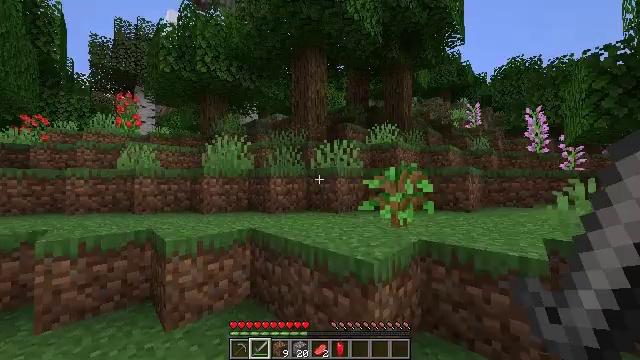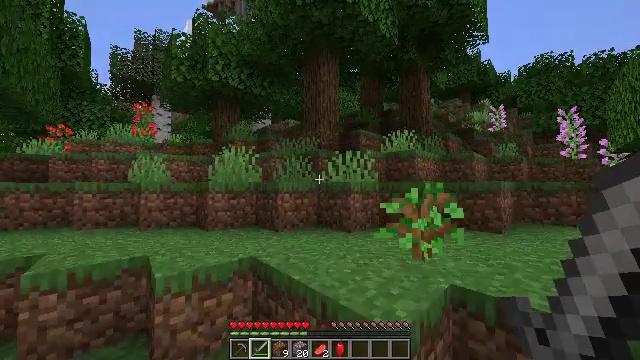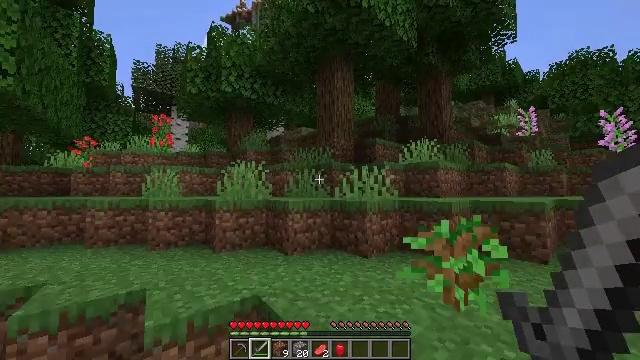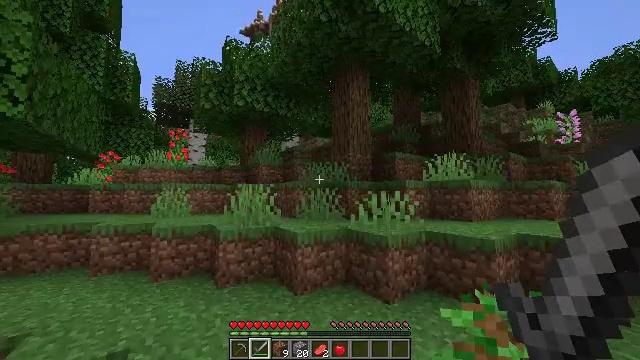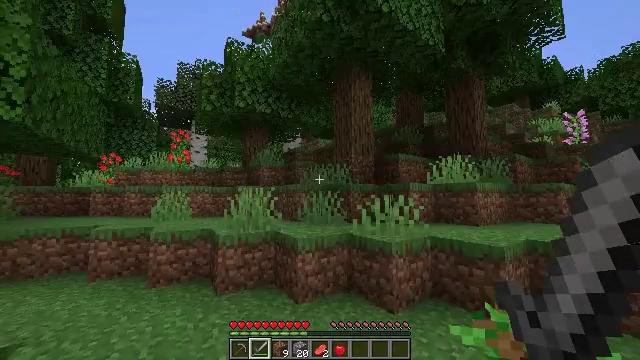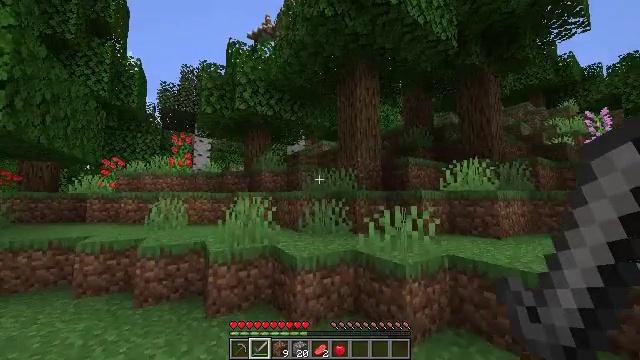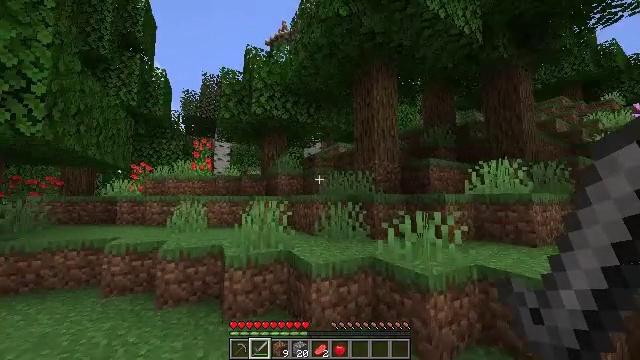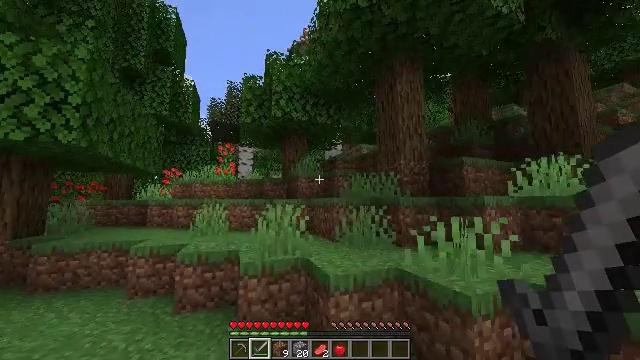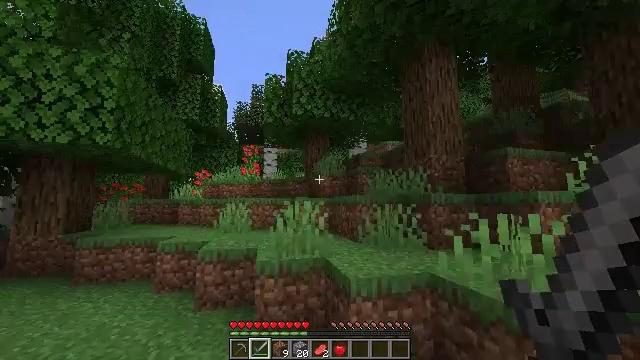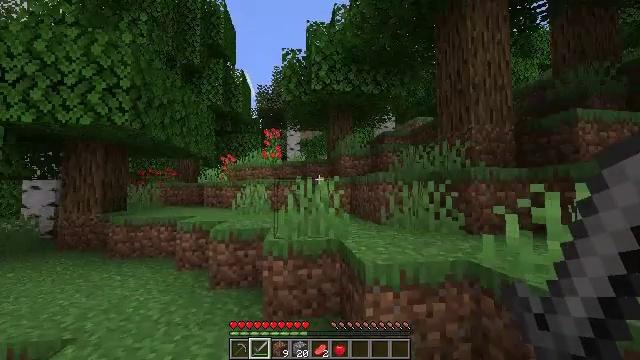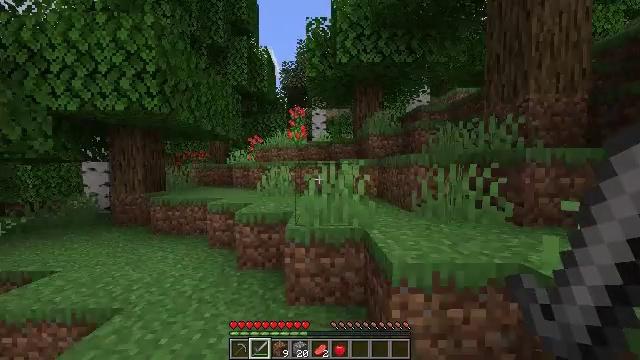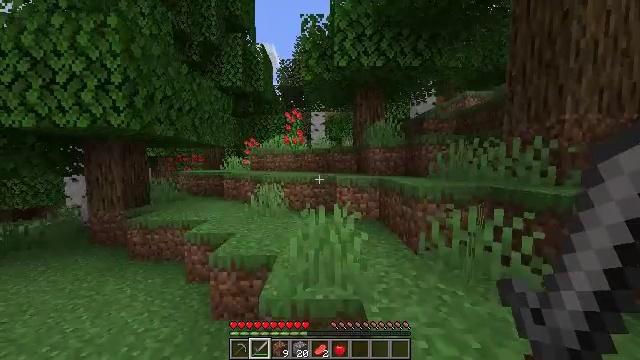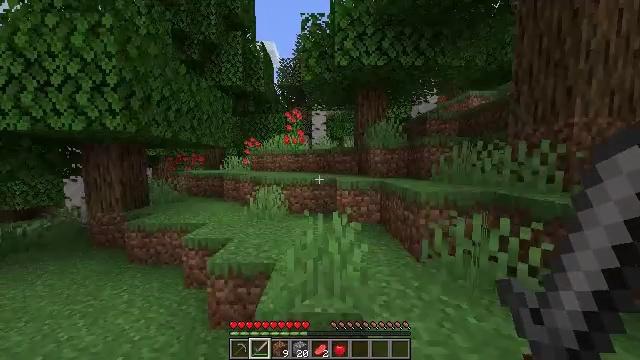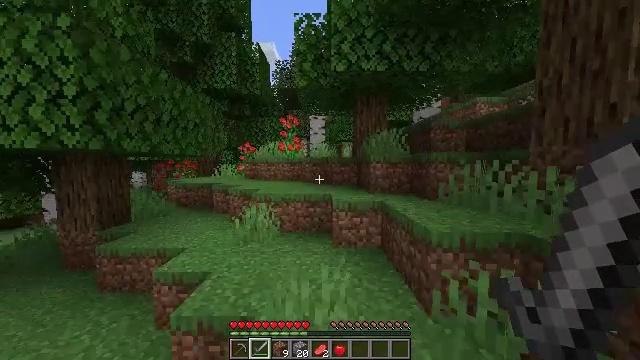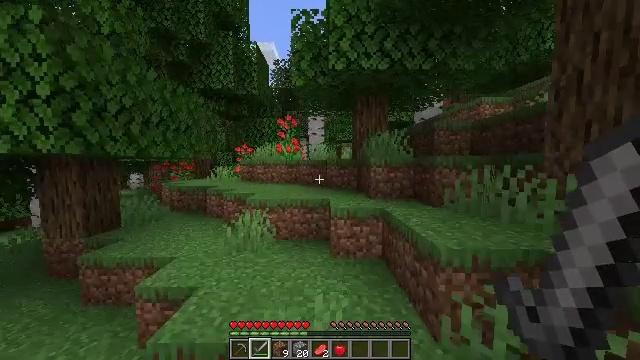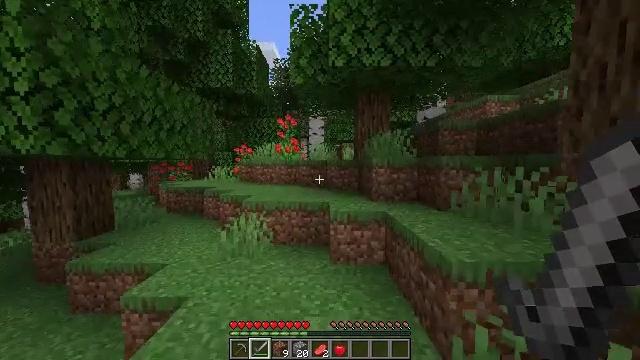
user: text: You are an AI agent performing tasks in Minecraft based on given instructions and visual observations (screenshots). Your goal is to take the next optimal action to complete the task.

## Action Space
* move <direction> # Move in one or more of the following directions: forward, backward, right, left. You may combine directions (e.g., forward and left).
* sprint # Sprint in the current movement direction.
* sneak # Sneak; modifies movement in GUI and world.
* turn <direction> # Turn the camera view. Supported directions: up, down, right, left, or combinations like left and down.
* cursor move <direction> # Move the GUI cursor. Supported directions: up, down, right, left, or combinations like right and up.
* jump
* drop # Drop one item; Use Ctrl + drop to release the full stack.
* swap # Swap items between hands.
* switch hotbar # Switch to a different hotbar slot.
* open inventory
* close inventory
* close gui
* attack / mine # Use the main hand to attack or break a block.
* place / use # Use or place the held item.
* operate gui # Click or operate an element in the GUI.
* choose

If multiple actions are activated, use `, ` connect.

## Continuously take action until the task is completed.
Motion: motion action
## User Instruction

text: Gather birch leaves using hands or shears.
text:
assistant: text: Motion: move forward, sprint, turn left, jump
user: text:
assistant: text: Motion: move forward, sprint, turn left, jump
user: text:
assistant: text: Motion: move forward, sprint, turn left and up, jump
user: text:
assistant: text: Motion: move forward, sprint, jump
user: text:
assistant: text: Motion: move forward, sprint, turn left, jump
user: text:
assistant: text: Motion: move forward, sprint, turn left
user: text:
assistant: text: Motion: move forward, sprint, turn left
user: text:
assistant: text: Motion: move forward, sprint, turn left
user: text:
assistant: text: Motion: move forward, sprint, turn left and down
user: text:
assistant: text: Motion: move forward, sprint, turn left and down, jump
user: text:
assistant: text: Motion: move forward, sprint, turn down, jump
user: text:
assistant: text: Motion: move forward, sprint, jump
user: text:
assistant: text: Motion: move forward, sprint, jump
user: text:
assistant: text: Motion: move forward, sprint, jump
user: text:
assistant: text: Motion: move forward, sprint
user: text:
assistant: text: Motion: move forward, sprint
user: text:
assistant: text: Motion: move forward, sprint
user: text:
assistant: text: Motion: move forward, sprint
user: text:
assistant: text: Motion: move forward, sprint
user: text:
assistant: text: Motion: move forward, sprint
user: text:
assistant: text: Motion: move forward, sprint, jump
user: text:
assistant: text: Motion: move forward, sprint, jump
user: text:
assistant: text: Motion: move forward, sprint, jump
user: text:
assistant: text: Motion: move forward, sprint
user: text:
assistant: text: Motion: move forward, sprint
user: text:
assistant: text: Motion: move forward, sprint
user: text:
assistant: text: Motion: move forward, sprint
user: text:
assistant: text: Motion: move forward, sprint
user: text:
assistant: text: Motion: move forward, sprint, jump
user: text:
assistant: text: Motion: move forward, sprint, jump